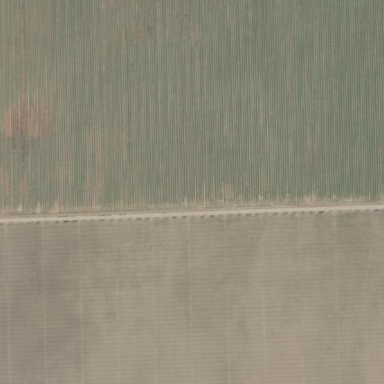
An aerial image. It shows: Crop field within farm area.